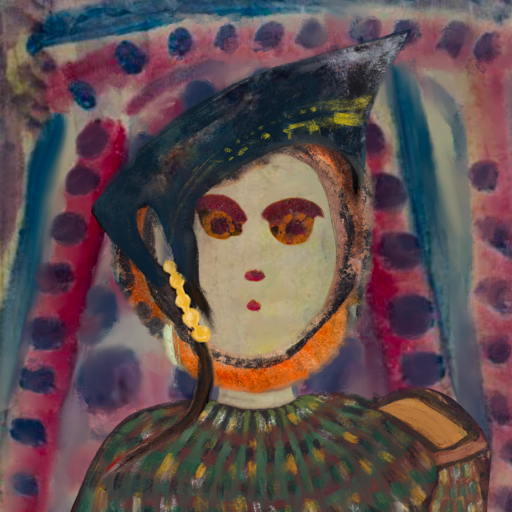
Background: HillGirl, Head And Neck Front: Hill_Girl, Face Front: Doll, Bust: After_Raid, Hair Front: Childish, Head Accessory: Irani, Second Necklace: Blank, Necklace: Blank, Baby: Blank